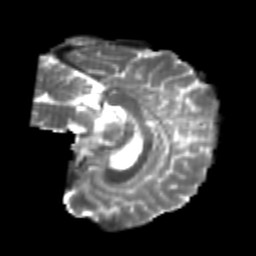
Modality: T2w
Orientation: sagittal
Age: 22
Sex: male
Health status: healthy
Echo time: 0.074 s